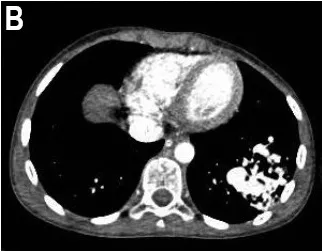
Computed tomography chest image showing pulmonary arteriovenous malformations in the left lower lobe. ,
transverse view.
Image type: radiology (ct)